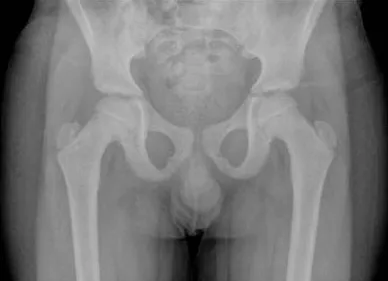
Figure 7. Note the narrow pelvis, hypoplastic pubis and ilium, as well as the short femoral necks (Patient. 3).
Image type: radiology (x_ray)